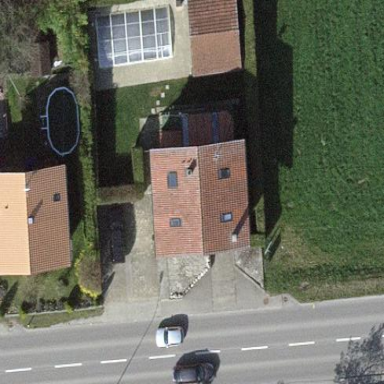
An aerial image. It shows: Simple and straightforward house.